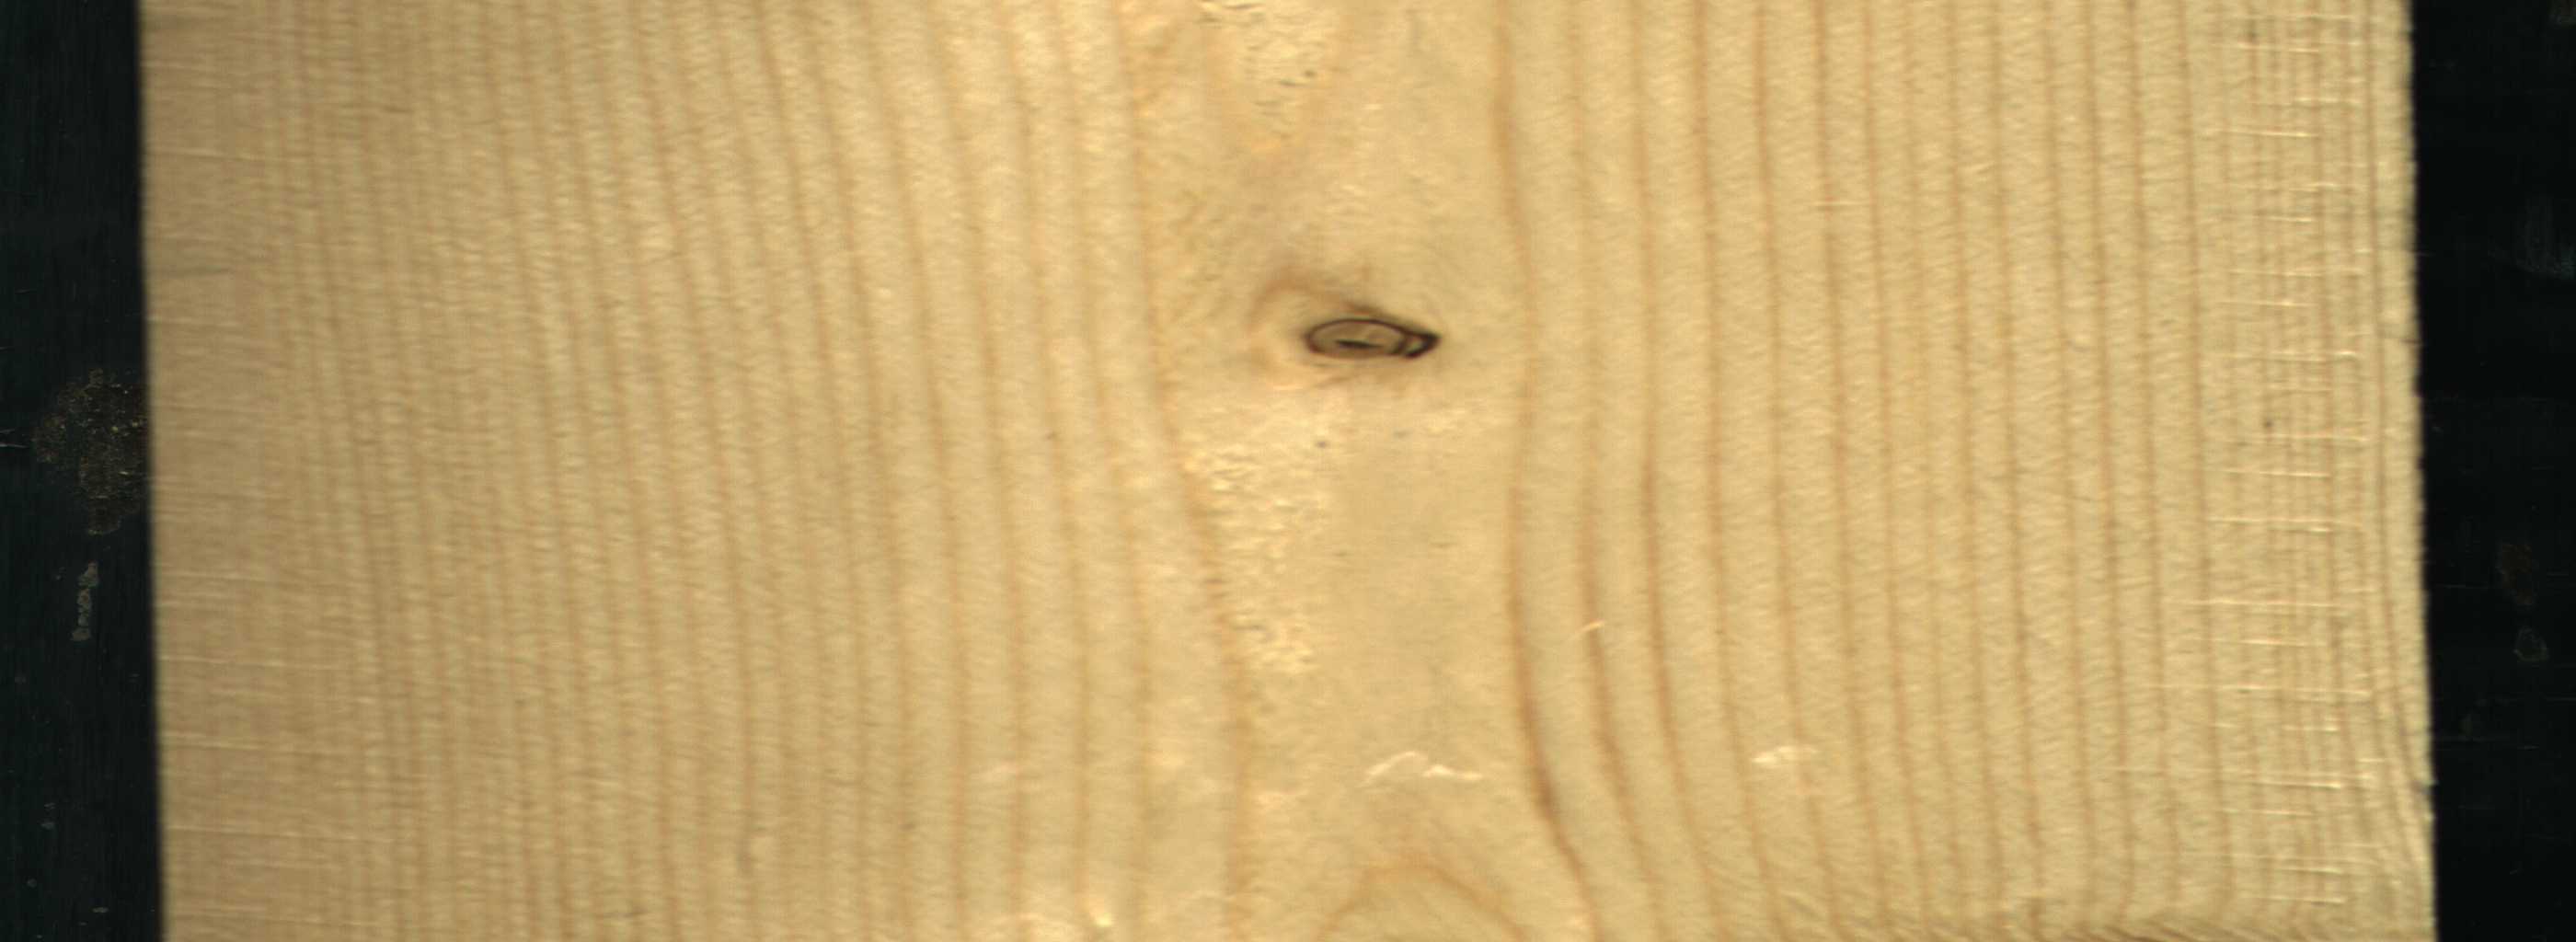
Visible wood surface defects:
Dead_Knot